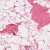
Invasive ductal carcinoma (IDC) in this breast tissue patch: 0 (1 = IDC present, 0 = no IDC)